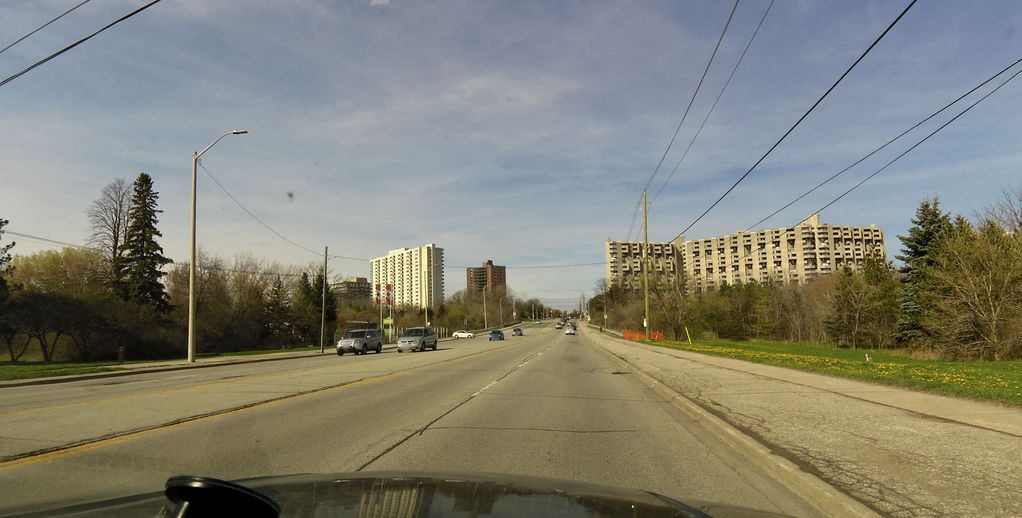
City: toronto